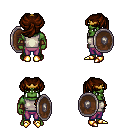
a pixel art fantasy rpg character, male body template, orc, green skin, white sleeveless shirt, magenta pants, brown princess hairstyle, gold tiara, leather bracers, gold boots, shield, four views (front, back, left, right), 2x2 character sprite sheet, small pixel art, hard edges, no anti-aliasing